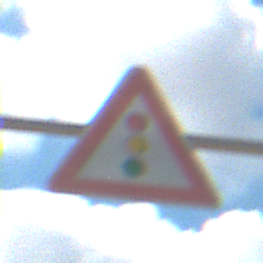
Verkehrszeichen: Lichtzeichenanlage
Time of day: Midday
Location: Outdoor (Nature)
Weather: PartlyCloudy
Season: NotSpecified
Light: Natural